Interaction volume radius: 5 \u00c5
Interaction volume height: 15 \u00c5
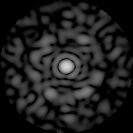
Disorder parameter: 0.8119